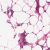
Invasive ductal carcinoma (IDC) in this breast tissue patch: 0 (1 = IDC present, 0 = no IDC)